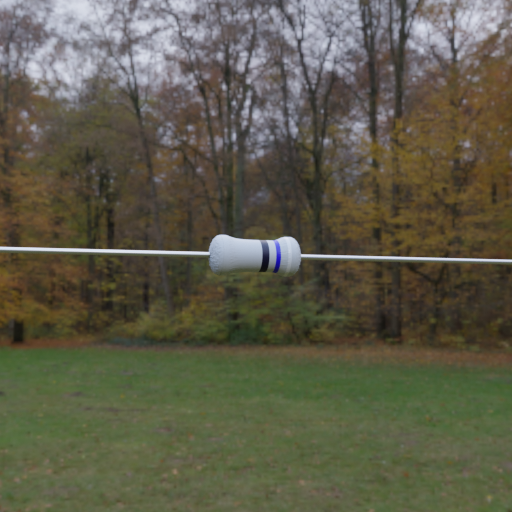
Resistor colour bands (in order): black, blue, white